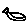
Label: bird